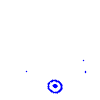
Particle: electron